Interaction volume radius: 5 \u00c5
Interaction volume height: 10 \u00c5
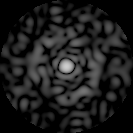
Disorder parameter: 0.8701